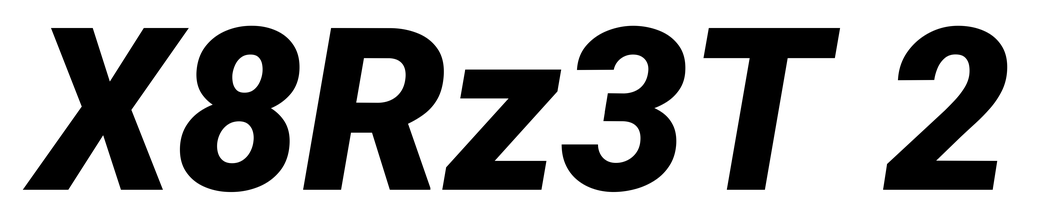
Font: Roboto-Italic_Black_Italic